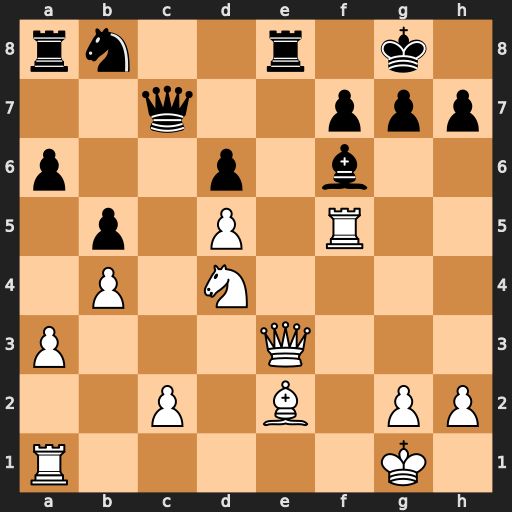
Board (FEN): rn2r1k1/2q2ppp/p2p1b2/1p1P1R2/1P1N4/P3Q3/2P1B1PP/R5K1
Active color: w
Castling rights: -
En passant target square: -
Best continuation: Qxe8#